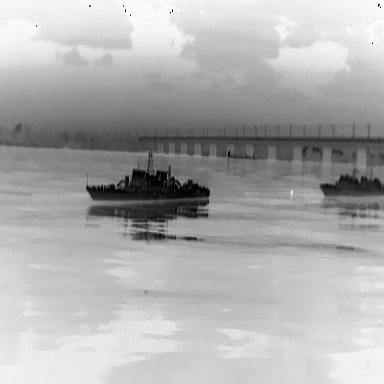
There are two warships in the infrared image.